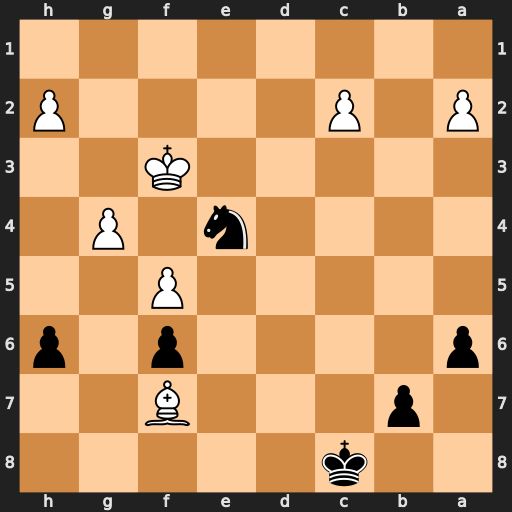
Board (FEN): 2k5/1p3B2/p4p1p/5P2/4n1P1/5K2/P1P4P/8
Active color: b
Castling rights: -
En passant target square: -
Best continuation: Ng5+ Kg3 Nxf7